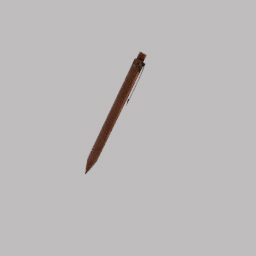
Label: tools